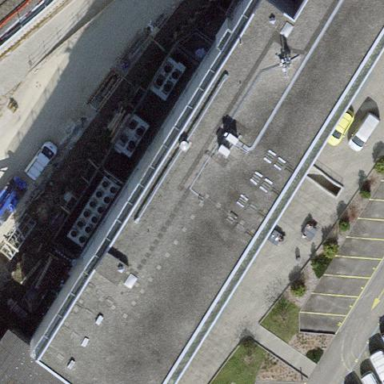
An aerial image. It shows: Office building.